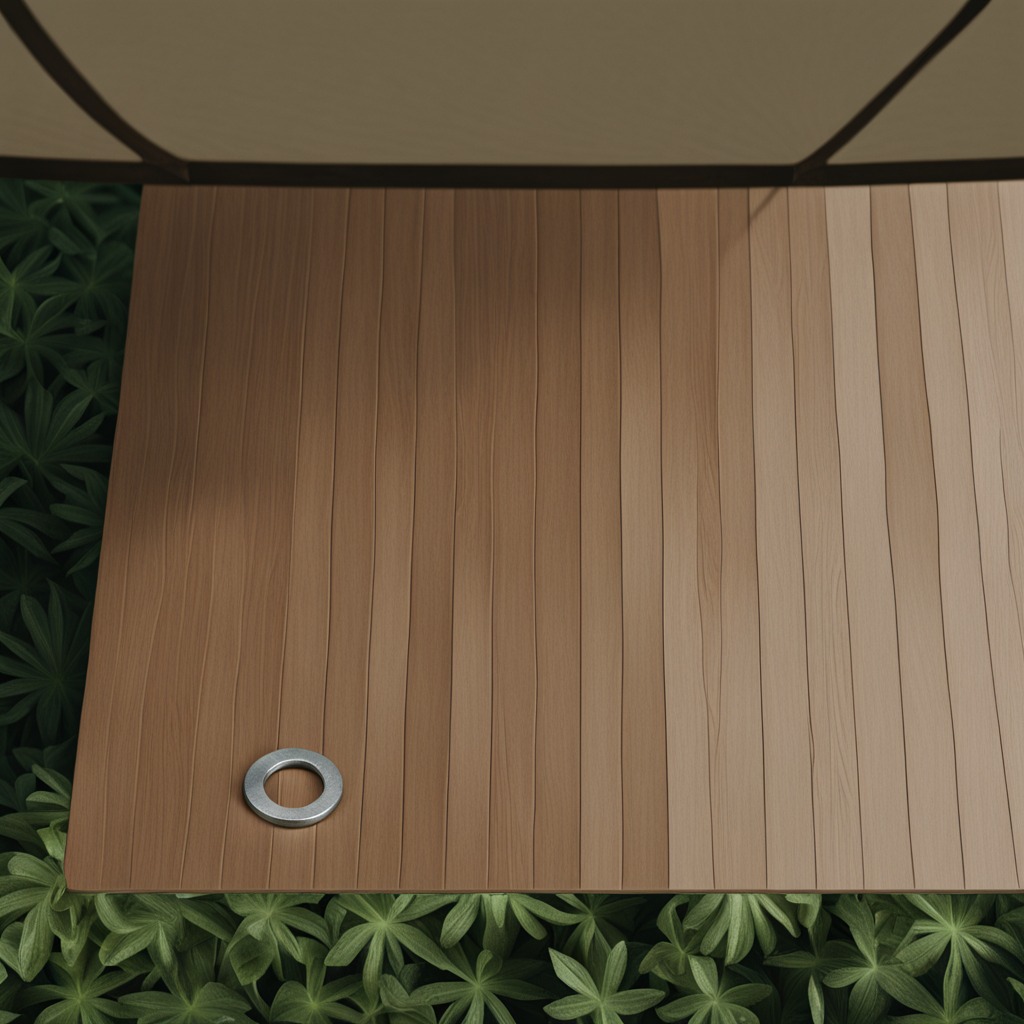
A flat metal washer lies on a wooden table inside a jungle field workshop tent humid ambient light worn but